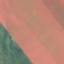
Land use / land cover class: AnnualCrop